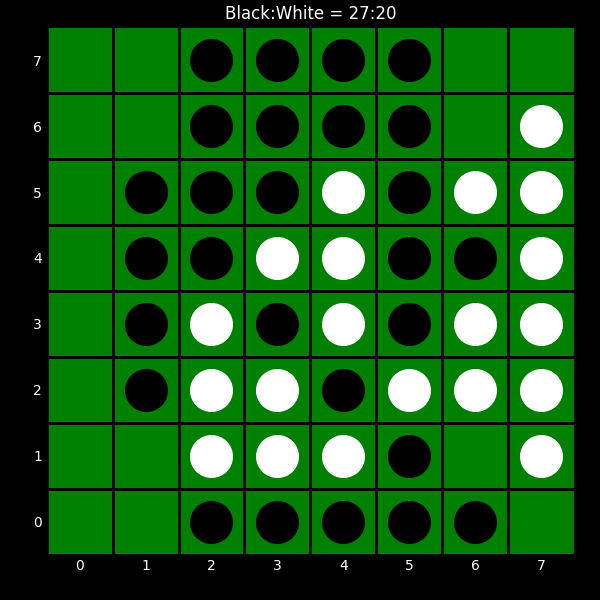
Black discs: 27
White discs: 20